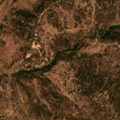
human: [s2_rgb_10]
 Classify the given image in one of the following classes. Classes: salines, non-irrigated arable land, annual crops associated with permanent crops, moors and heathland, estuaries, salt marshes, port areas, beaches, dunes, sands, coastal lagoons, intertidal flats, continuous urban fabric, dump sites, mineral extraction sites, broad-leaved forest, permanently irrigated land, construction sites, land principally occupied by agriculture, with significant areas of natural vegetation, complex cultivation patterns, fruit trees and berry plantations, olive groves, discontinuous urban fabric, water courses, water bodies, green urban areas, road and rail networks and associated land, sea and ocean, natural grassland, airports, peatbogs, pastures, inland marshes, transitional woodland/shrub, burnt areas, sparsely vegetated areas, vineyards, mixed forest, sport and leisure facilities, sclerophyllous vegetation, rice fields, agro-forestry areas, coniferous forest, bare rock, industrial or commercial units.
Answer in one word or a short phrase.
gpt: broad-leaved forest